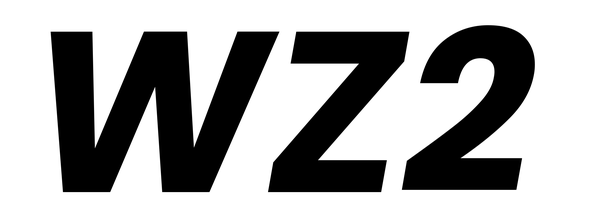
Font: Poppins-BoldItalic